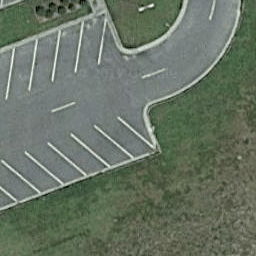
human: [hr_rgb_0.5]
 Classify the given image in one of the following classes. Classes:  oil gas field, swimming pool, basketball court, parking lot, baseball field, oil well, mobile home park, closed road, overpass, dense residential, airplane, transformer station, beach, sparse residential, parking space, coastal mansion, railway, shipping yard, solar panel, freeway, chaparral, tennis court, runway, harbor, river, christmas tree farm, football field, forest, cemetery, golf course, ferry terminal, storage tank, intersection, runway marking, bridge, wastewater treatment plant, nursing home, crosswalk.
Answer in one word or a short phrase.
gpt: parking space